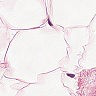
Metastatic tissue present: no